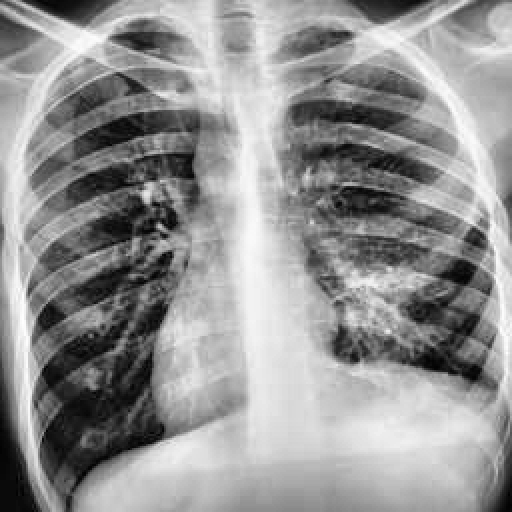
Finding: TUBERCULOSIS